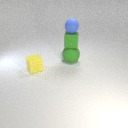
large green rubber sphere to the right of small yellow rubber cube